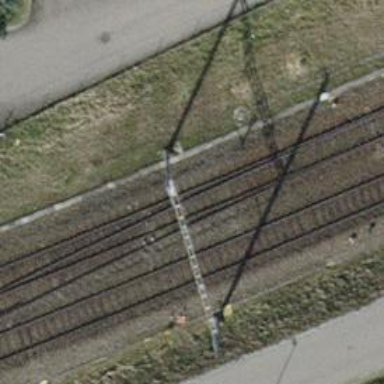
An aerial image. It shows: Railway siding with one electrified track and contact line for powering the train.